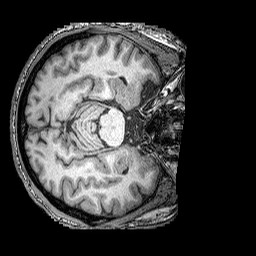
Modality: T1w
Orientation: axial
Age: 62
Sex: male
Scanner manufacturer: siemens
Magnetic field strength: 3 T
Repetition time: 2.25 s
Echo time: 0.00415 s